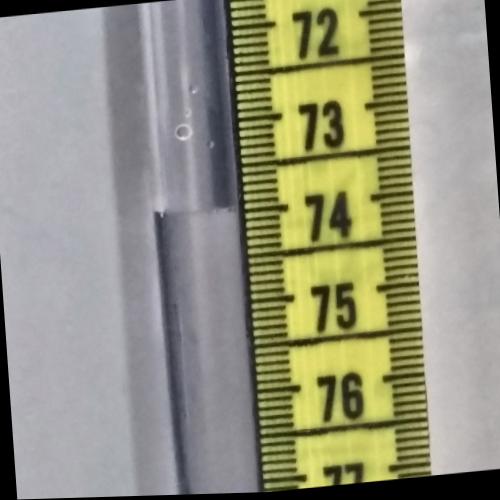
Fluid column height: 73.9 cm